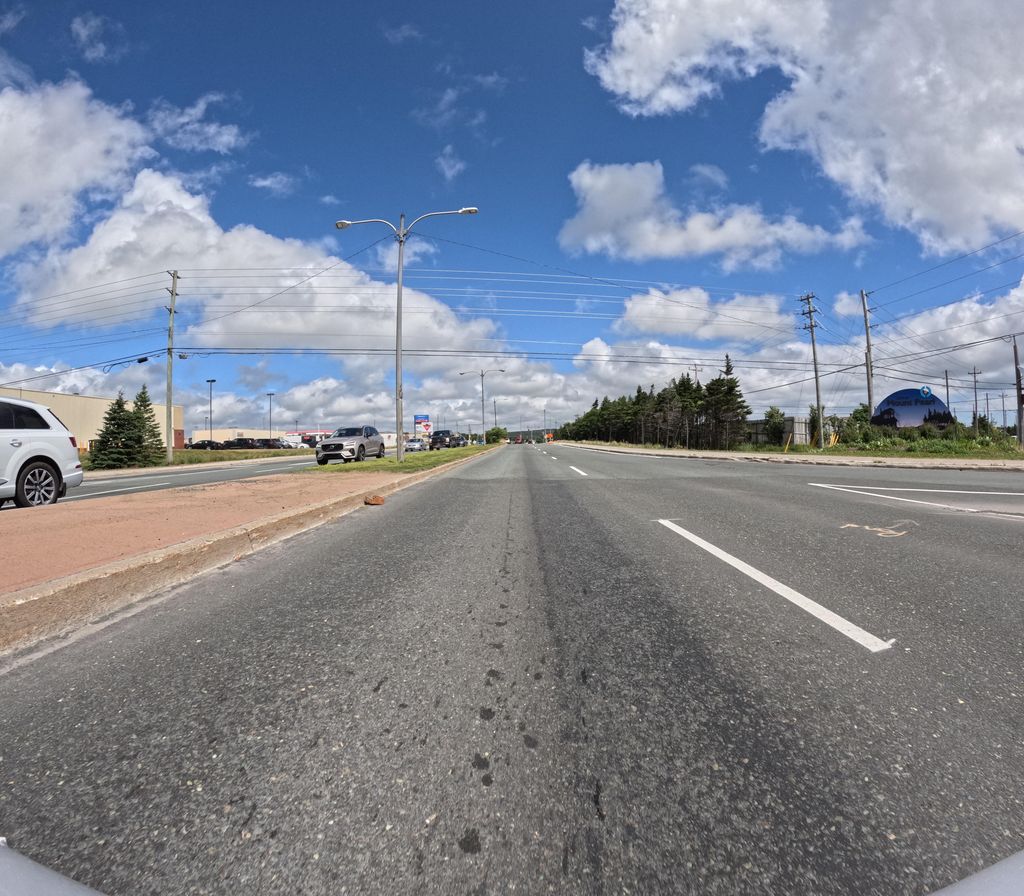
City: st_johns